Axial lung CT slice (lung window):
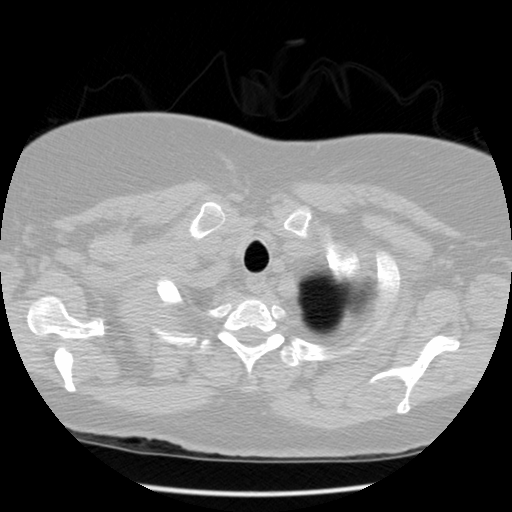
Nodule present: no